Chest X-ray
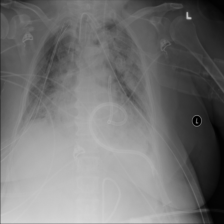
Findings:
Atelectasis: negative
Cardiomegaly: negative
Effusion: negative
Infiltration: negative
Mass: negative
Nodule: negative
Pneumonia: negative
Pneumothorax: positive
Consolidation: negative
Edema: negative
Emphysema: negative
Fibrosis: negative
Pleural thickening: negative
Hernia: negative